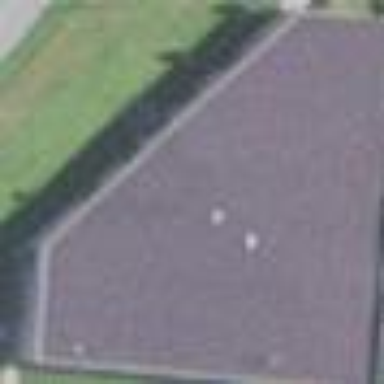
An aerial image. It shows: School building.